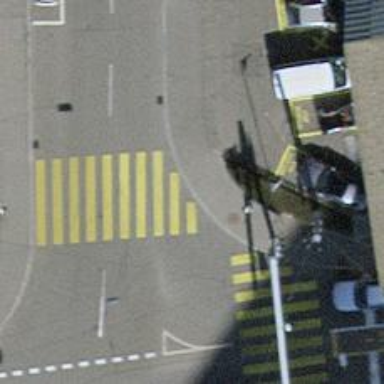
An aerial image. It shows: Kerb serving as barrier.